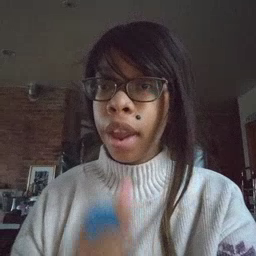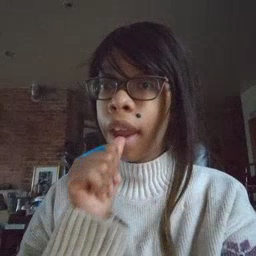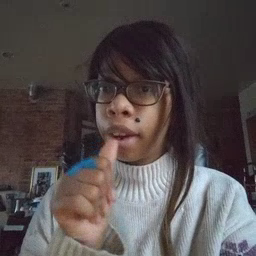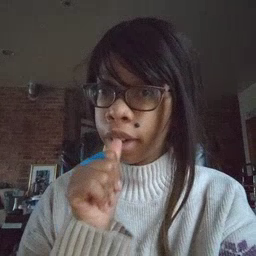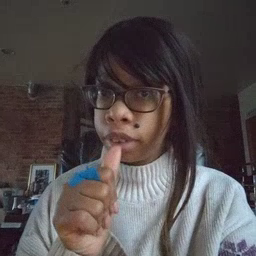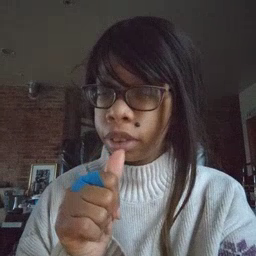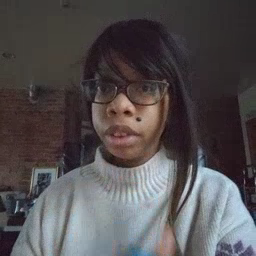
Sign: nuts